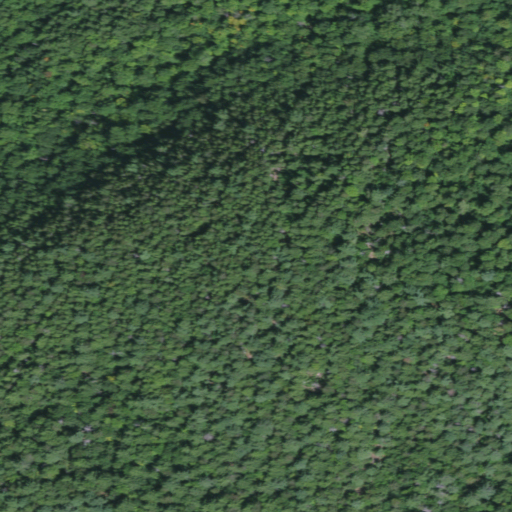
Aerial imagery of mountain in New York named Grizzle Ocean Mountain containing evergreen forest, deciduous forest, mixed forest, and open water